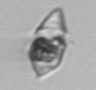
Label: Amphidinium